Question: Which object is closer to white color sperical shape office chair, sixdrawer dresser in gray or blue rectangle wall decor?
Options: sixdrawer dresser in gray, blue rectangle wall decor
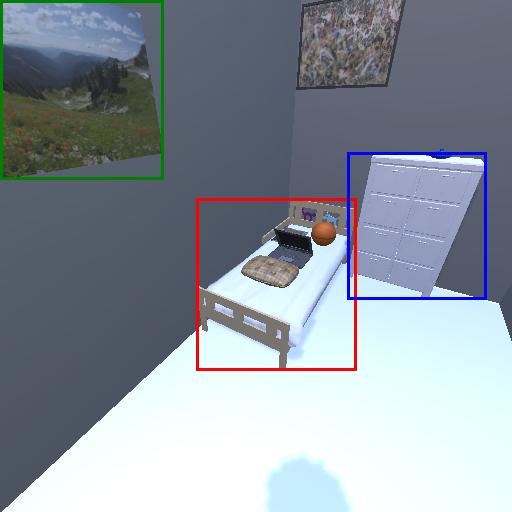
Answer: sixdrawer dresser in gray